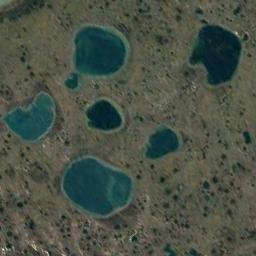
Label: lake